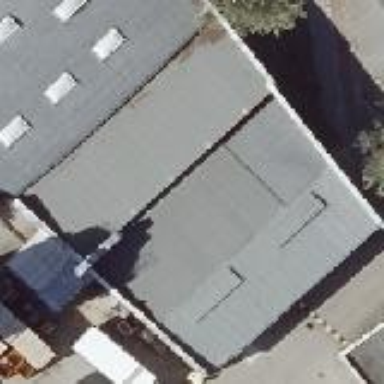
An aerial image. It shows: Commercial building.